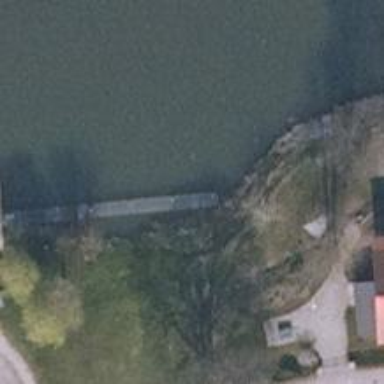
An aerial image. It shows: Man-made pier.